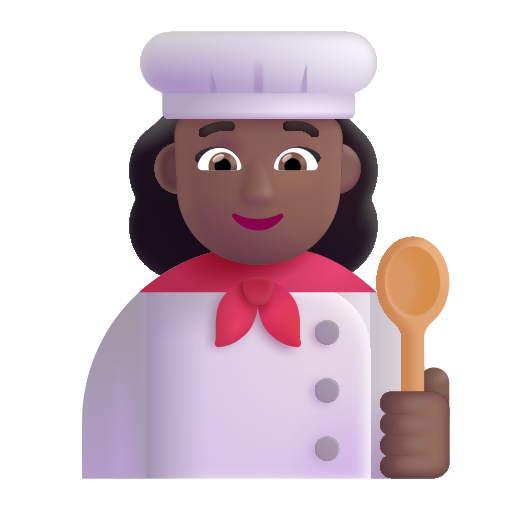
woman cook color  dark